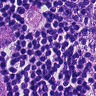
Metastatic tissue present: yes